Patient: sex F, age 63
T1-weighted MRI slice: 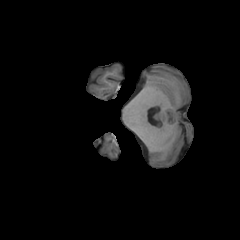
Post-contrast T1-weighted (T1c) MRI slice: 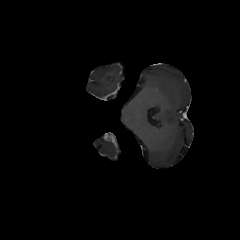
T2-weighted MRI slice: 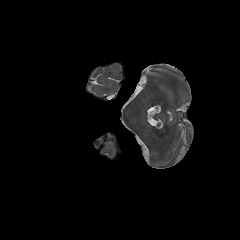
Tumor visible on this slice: no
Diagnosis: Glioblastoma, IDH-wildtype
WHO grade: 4